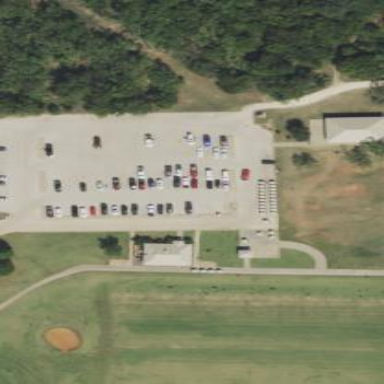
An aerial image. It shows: Parking area.